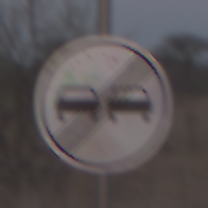
Verkehrszeichen: EndeUeberholverbot
Umgebung: Outdoor, Nature
Tageszeit: SunriseSunset
Wetter: Clear
Licht: Natural
Jahreszeit: NotSpecified
Kontrast: LowContrast